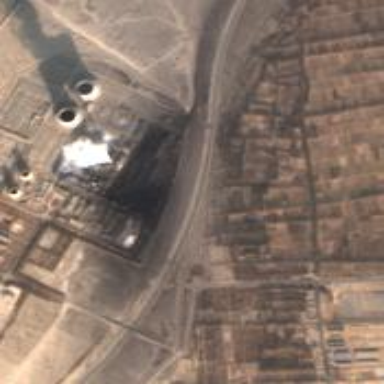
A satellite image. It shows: Industrial area with coal-powered plant.